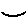
Label: line